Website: macys
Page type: billing-address
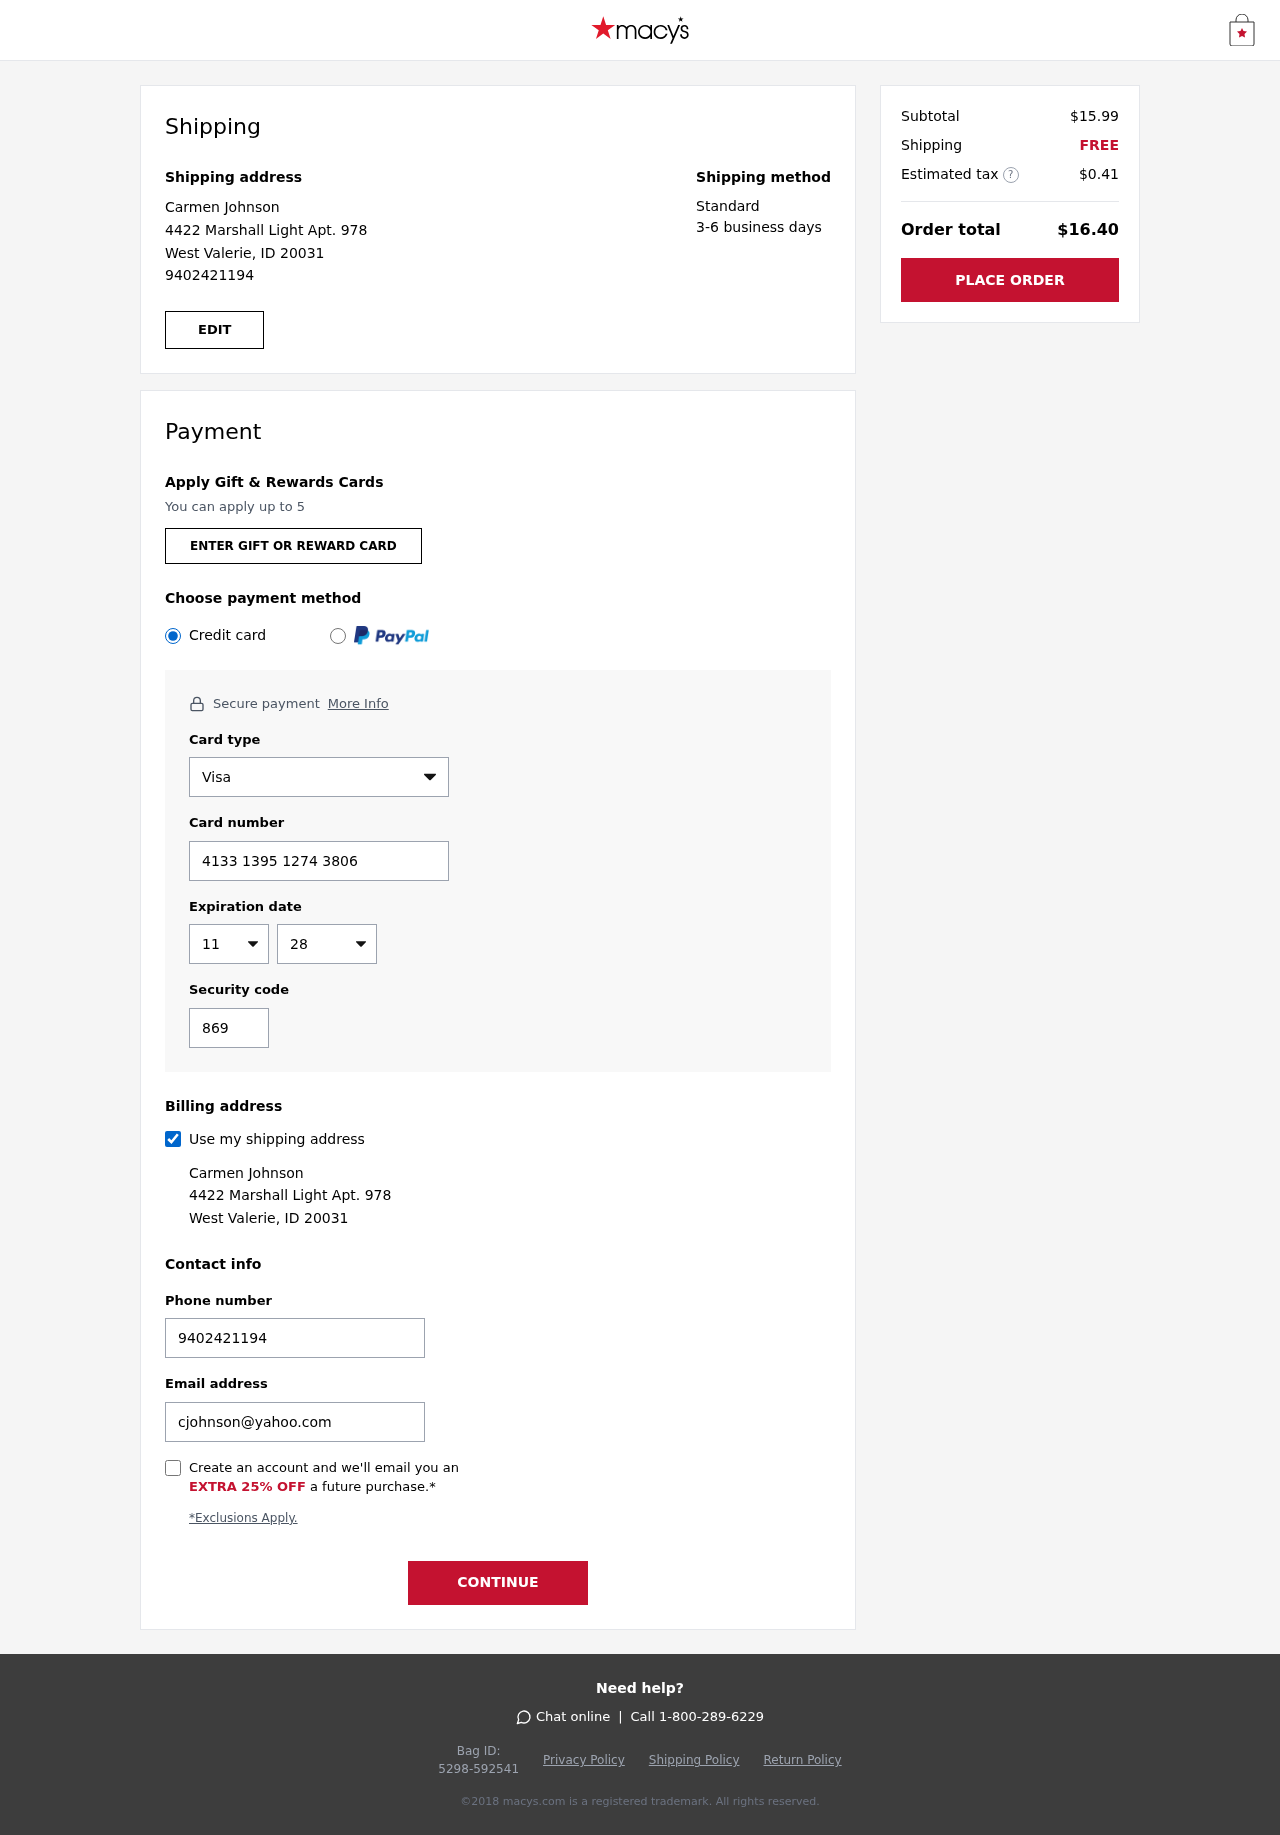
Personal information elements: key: PII_CARD_CVV
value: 869
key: PII_CARD_EXPIRY_MONTH
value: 11
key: PII_CARD_EXPIRY_YEAR
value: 28
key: PII_CARD_NUMBER
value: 4133 1395 1274 3806
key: PII_CARD_TYPE
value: Visa
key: PII_EMAIL
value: cjohnson@yahoo.com
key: PII_FULLNAME
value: Carmen Johnson
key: PII_PHONE
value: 9402421194
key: PII_STREET
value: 4422 Marshall Light Apt. 978
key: PII_CITY_STATE_ZIP
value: West Valerie, ID 20031
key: PII_FIRSTNAME
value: Carmen
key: PII_LASTNAME
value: Johnson
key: PII_FULLNAME2
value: Carmen Johnson
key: PII_FULLNAME3
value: Carmen Johnson
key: PII_FIRSTNAME2
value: Carmen
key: PII_FIRSTNAME3
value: Carmen
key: PII_LASTNAME2
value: Johnson
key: PII_LASTNAME3
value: Johnson
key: PII_FIRSTNAME_DERIVED
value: Carmen
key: PII_LASTNAME_DERIVED
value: Johnson
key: PII_FULLNAME_DERIVED
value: Carmen Johnson
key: PII_NAME_FULL_DERIVED
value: Carmen Johnson
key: PII_STREET2
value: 4422 Marshall Light Apt. 978
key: PII_PHONE2
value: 9402421194
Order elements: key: ORDER_SUBTOTAL
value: $15.99
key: ORDER_SHIPPING_COST
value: FREE
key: ORDER_TAX
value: $0.41
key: ORDER_TOTAL
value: $16.40